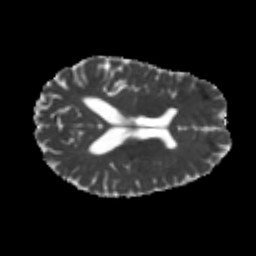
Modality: MD
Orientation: axial
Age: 26
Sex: male
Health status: healthy
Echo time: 0.074 s